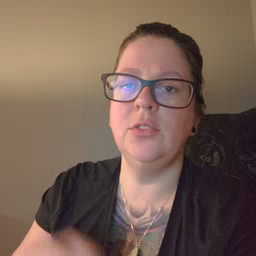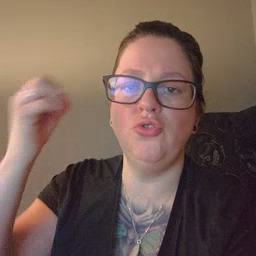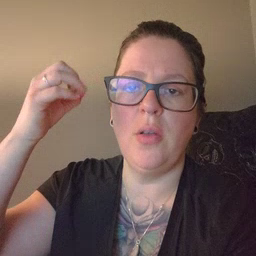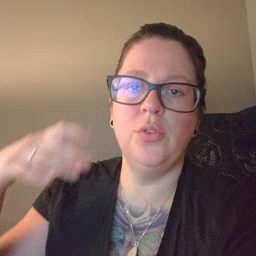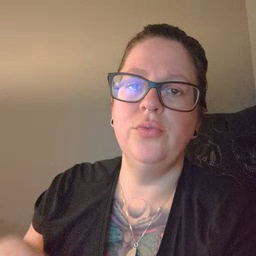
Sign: shower